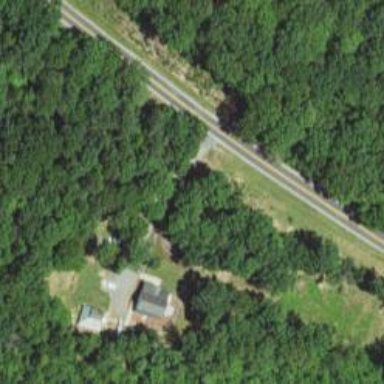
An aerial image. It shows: Driveway.